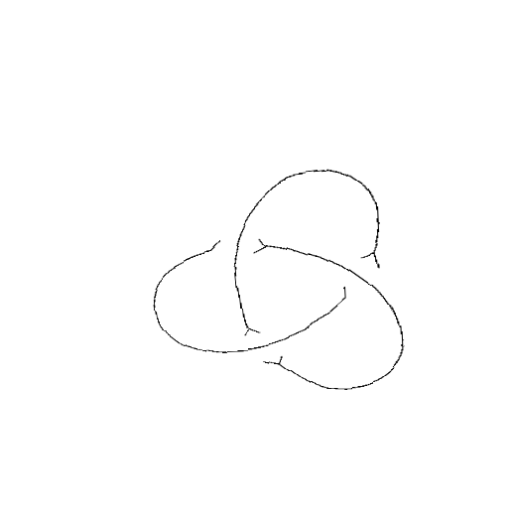
Crossing number: 3